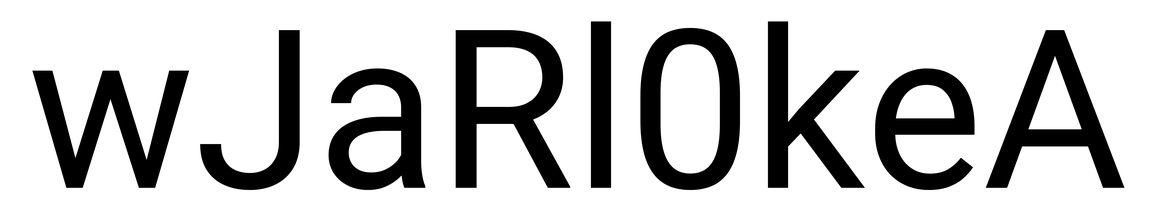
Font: Roboto_Regular